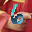
Label: 6